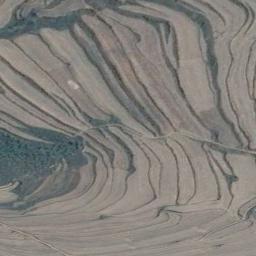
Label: terrace